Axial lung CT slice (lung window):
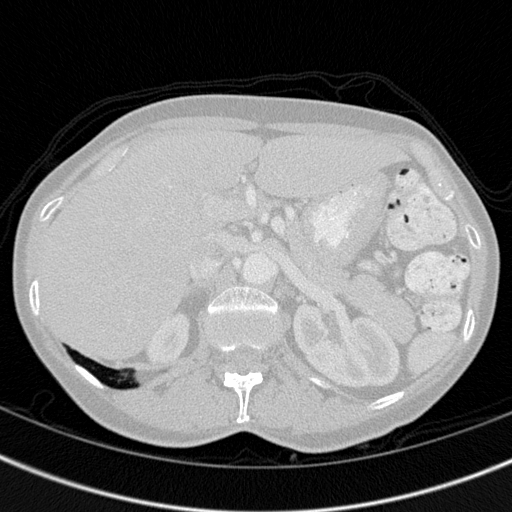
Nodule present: no